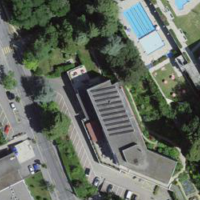
EUNIS habitat code: 55
Species observed at this site:
Cephalanthera rubra